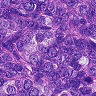
Metastatic tissue present: yes